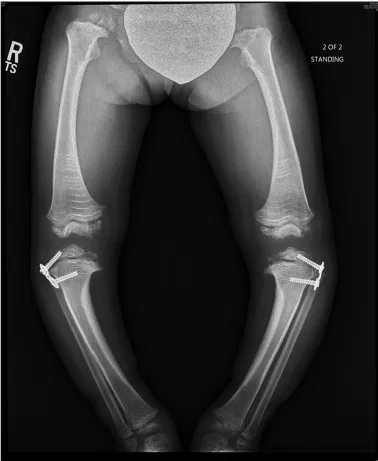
Screws. Of the proximal tibia, as shown on the right in.
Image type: radiology (x_ray)